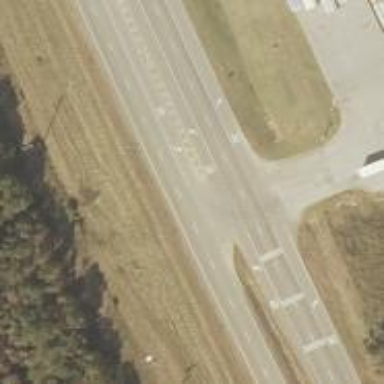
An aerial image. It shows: Asphalt dual carriageway at the trunk highway level.